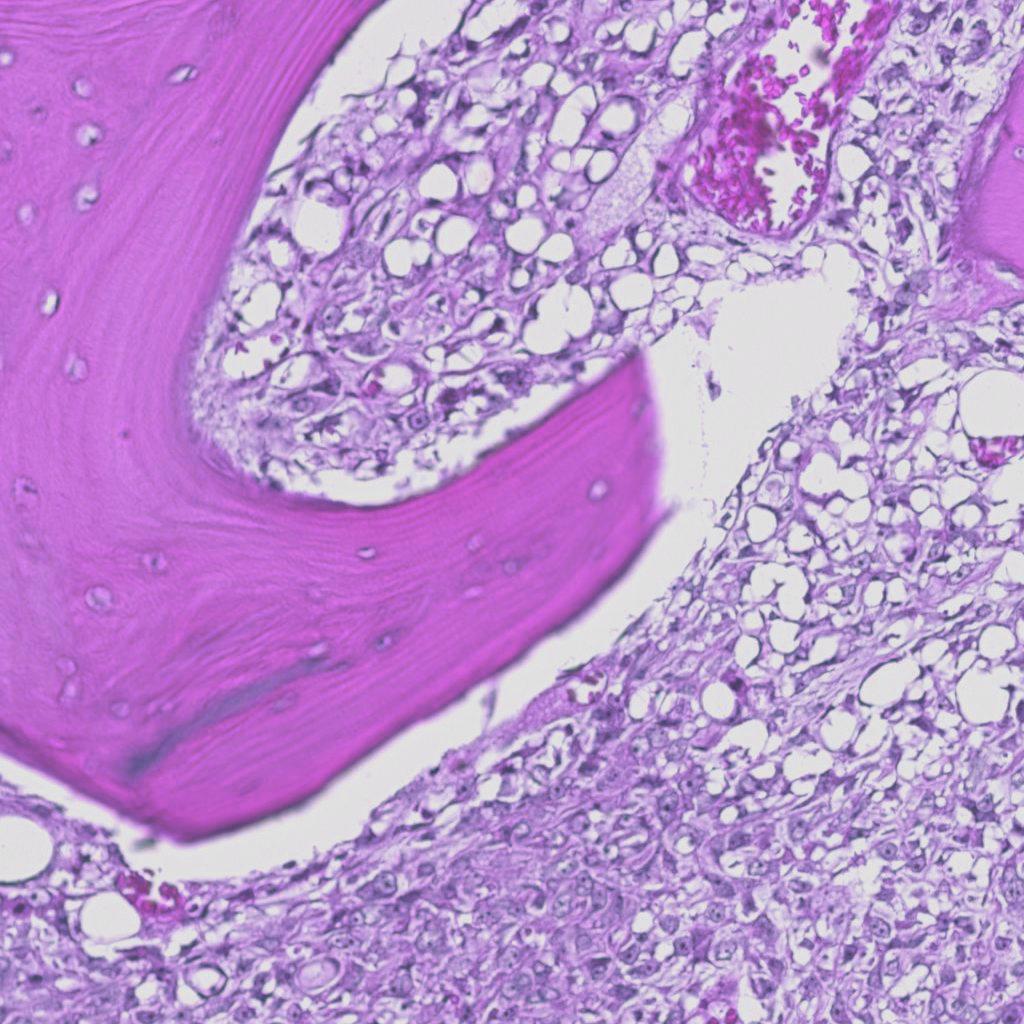
Label: Viable